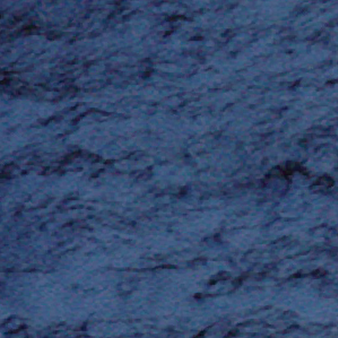
Label: other